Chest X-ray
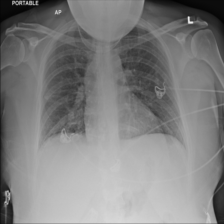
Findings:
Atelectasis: negative
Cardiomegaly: negative
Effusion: negative
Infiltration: negative
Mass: negative
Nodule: negative
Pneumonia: negative
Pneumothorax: negative
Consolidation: negative
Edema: negative
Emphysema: negative
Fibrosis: negative
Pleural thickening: negative
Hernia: negative